Question: I have some and JCOP Smart cards. I gained this below file from an unusual way! I know that this file is related to my cards. But I don't have any idea how can I use it! It has only 2KB size?!
What kind of software I must have? I think I must load it in a software, but what is it? Eclipse? Where I can find that software?

I appreciate your help and consideration.
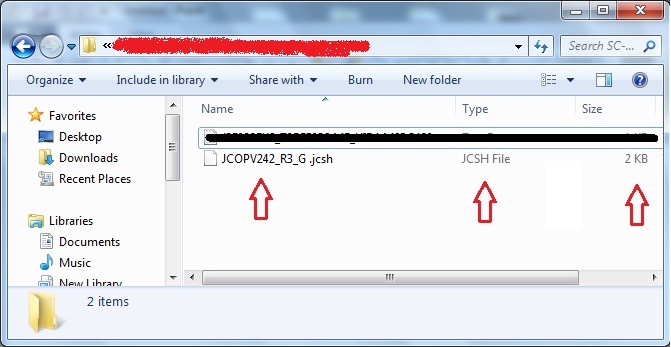
Answer: Your file is a JCOP Shell script, you can open it in any text editor and have a look or make some changes.
Using JCOP Shell script you can open SC readers, select javacard applets, send some APDUs to your applet, write your own testing scenarios etc. JCOP Shell script is basically a batch of commands to your SC reader. It is very similar to Linux shell scripts.
JCOP Shell scripts are usually run from Eclipse plugin called JCOP Tools provided by NXP. Unfortunately, this plugin is no longer free and there is no (legal) way to get it. It requires registration key. Ask NXP, if they could send you some trial version or something like that.
Related issue: <URL>